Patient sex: M
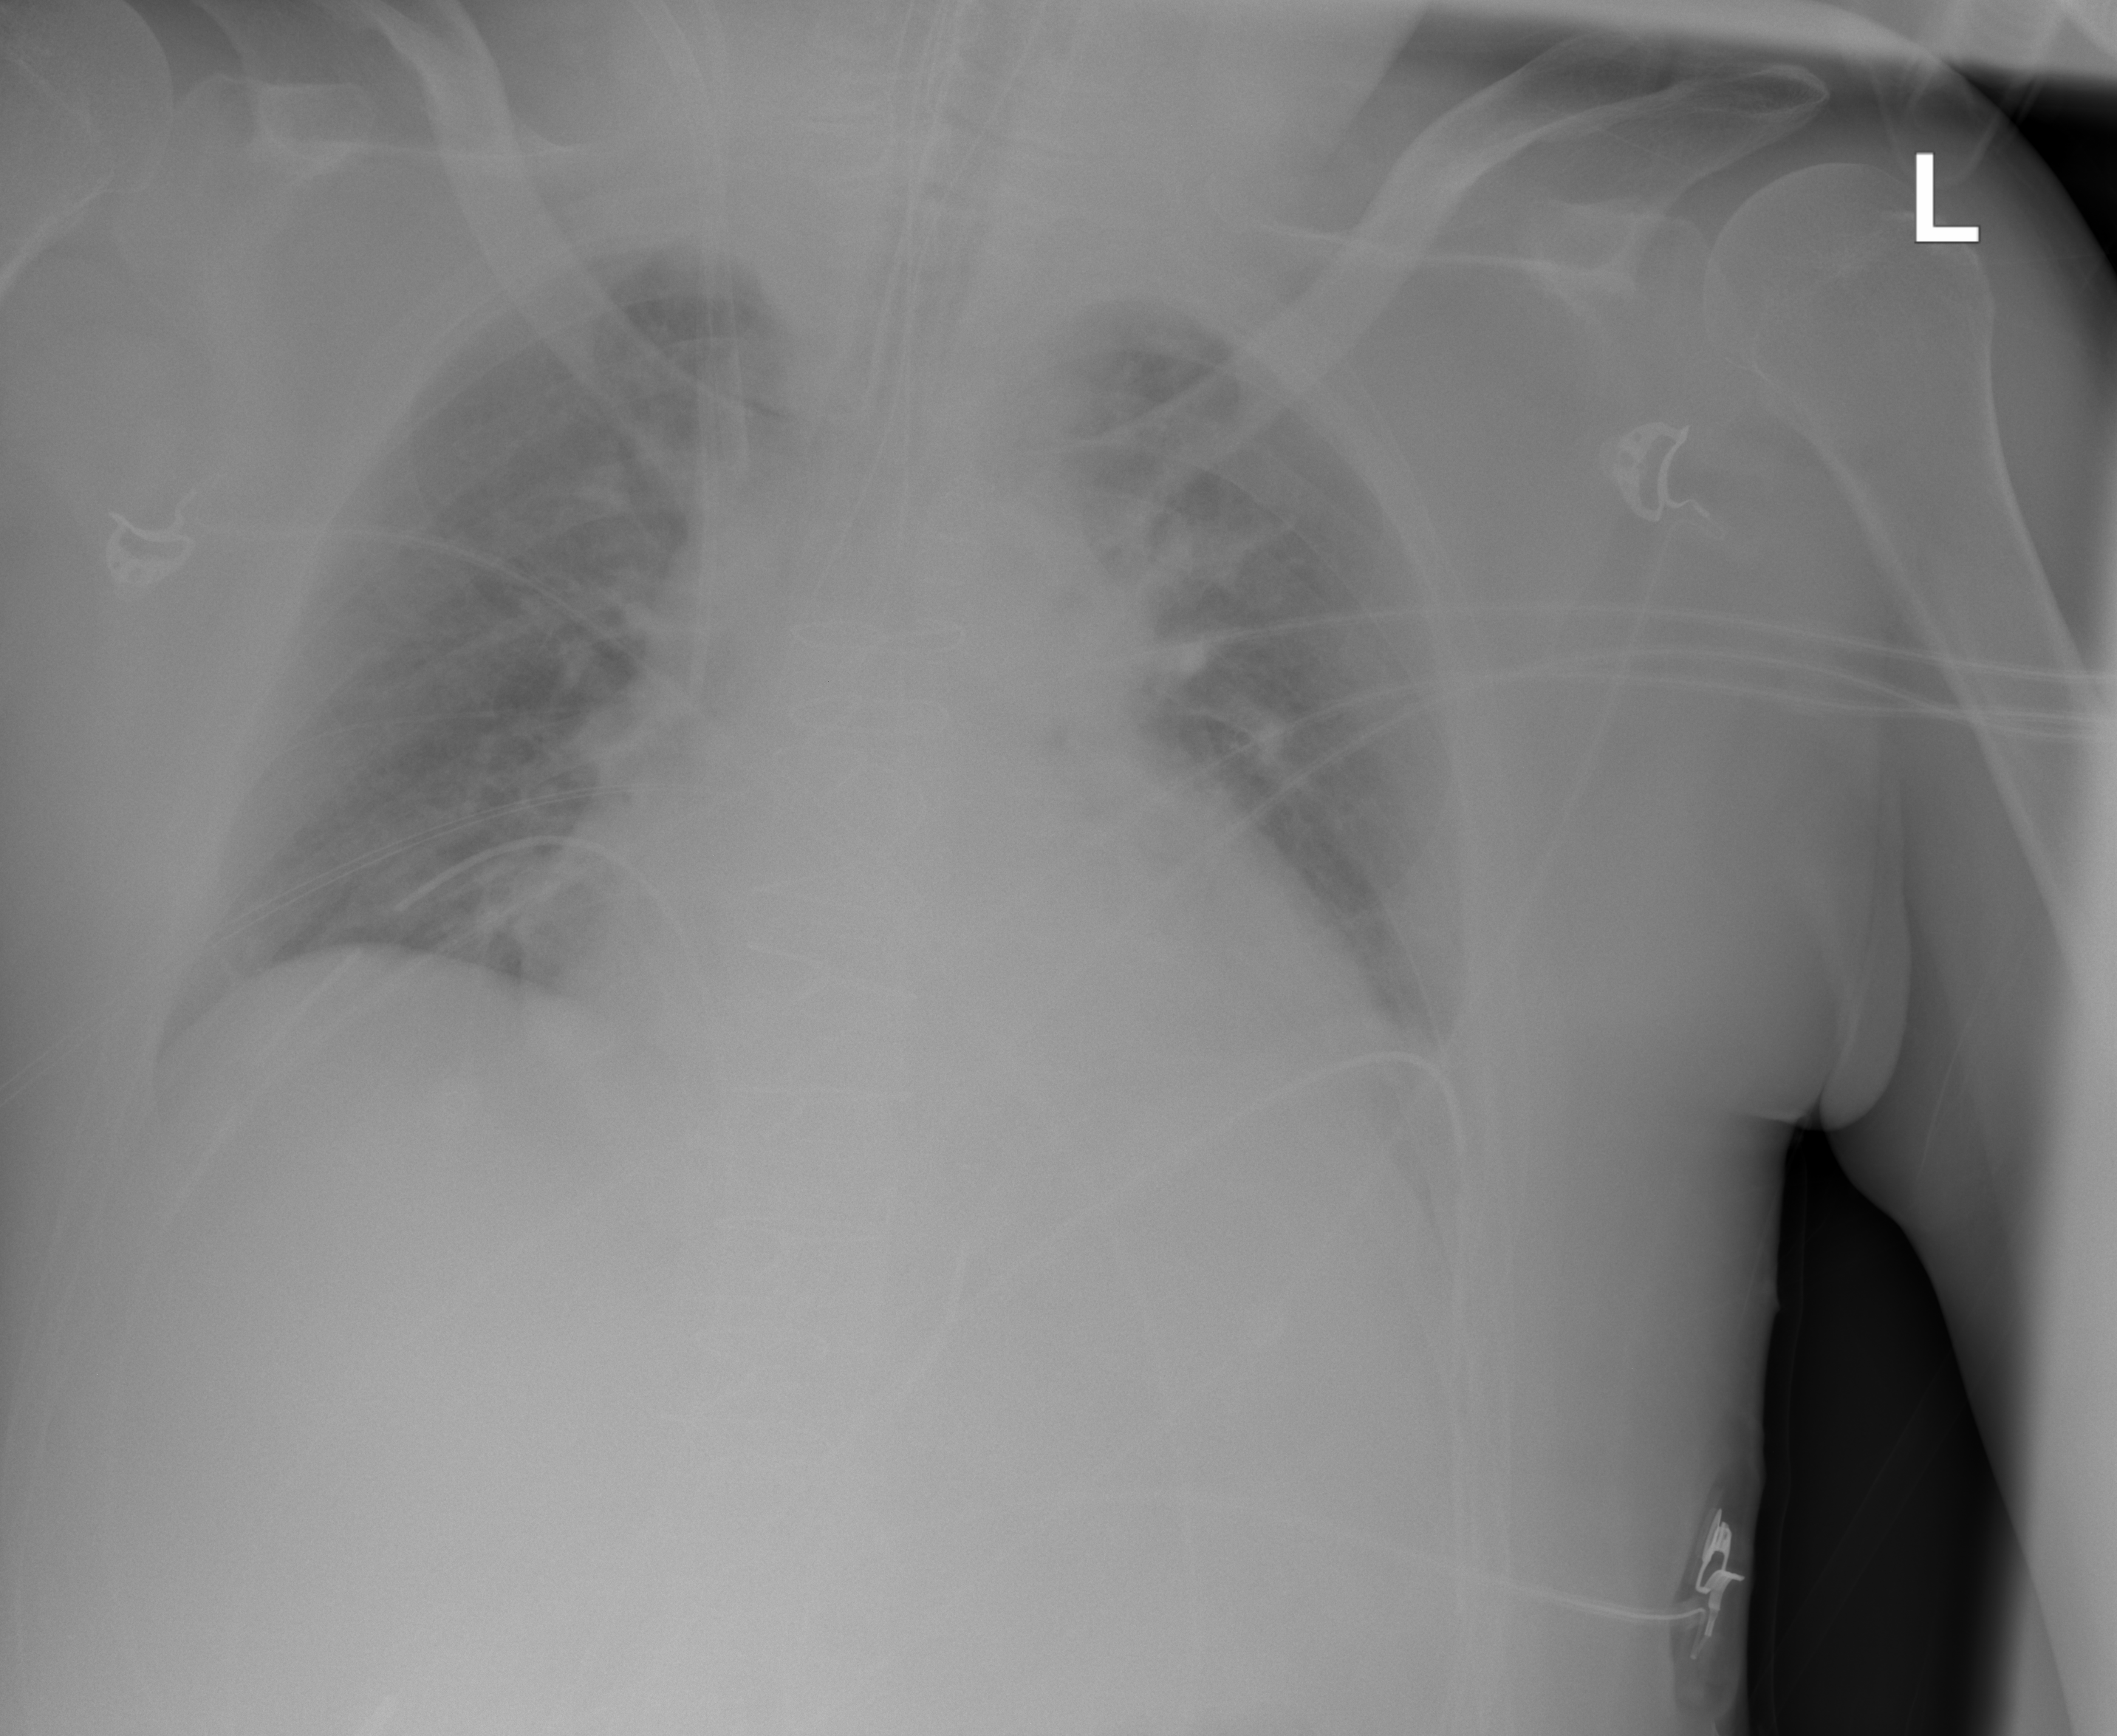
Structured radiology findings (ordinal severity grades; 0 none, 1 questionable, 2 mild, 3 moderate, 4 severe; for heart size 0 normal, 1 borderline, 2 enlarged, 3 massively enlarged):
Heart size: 2
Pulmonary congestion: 1
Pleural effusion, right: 0
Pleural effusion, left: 1
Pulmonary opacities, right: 0
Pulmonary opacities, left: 0
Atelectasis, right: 0
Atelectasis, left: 1